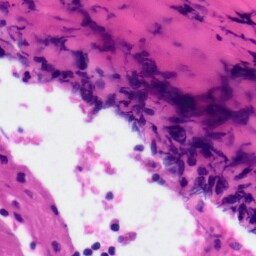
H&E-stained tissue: Tonsil